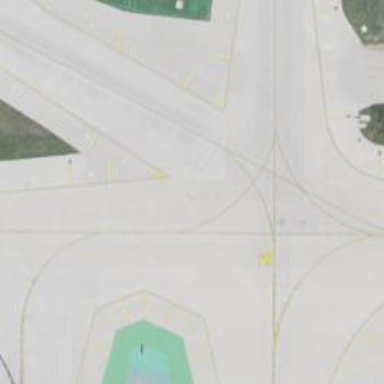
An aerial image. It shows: View of taxiway at the airport.